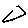
Label: triangle